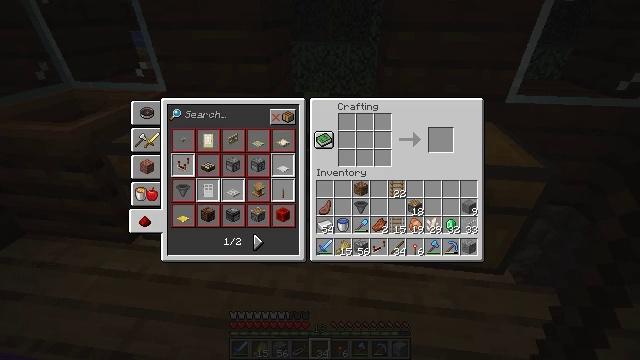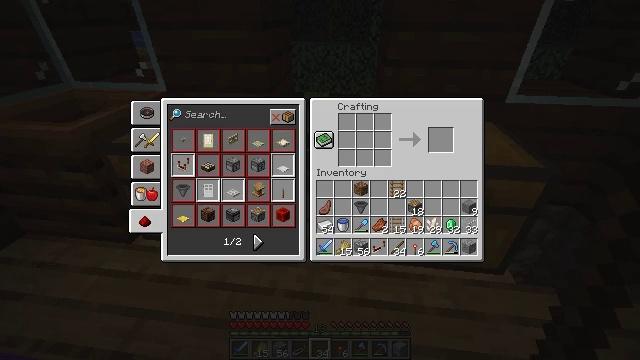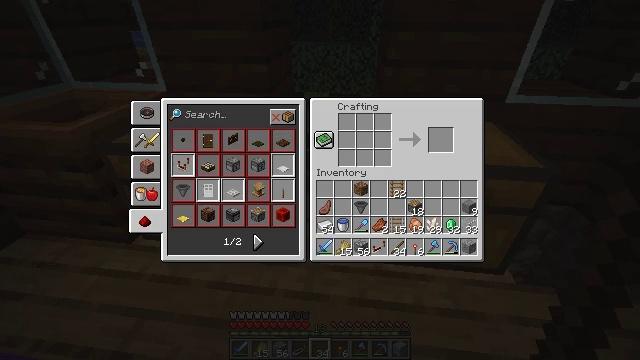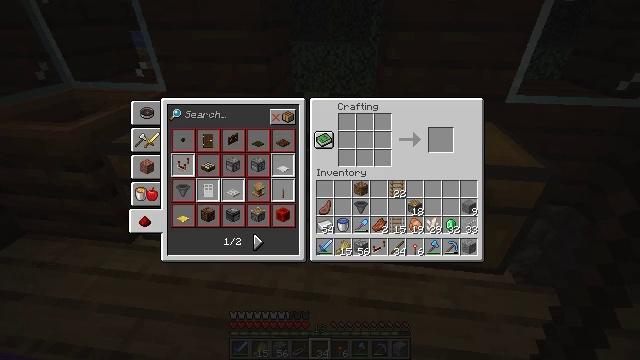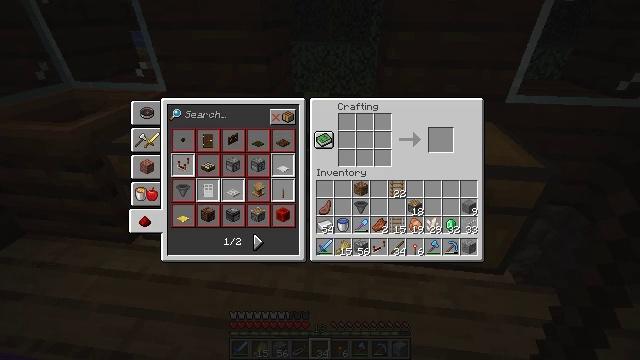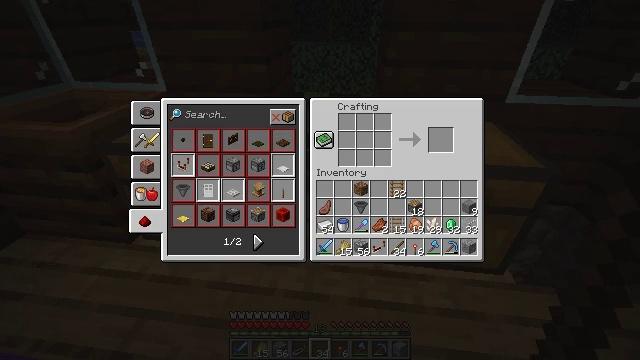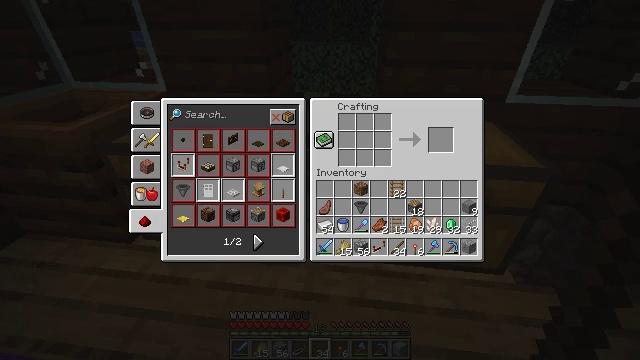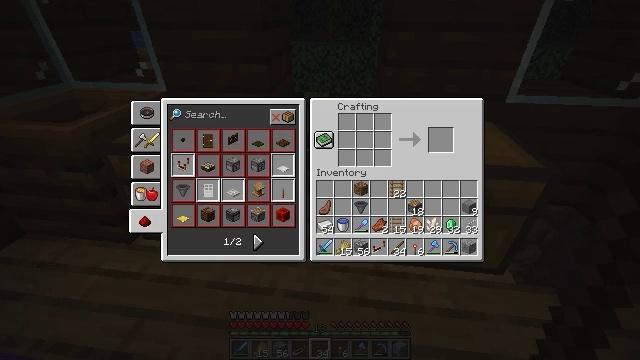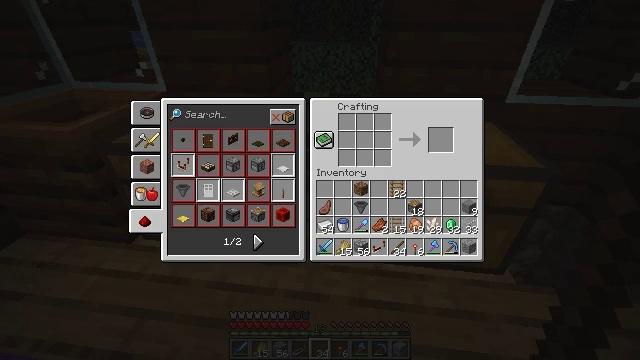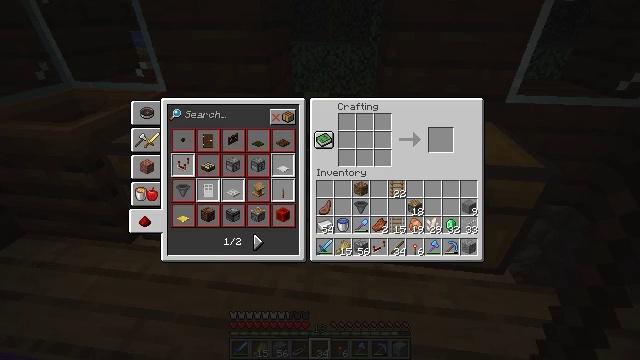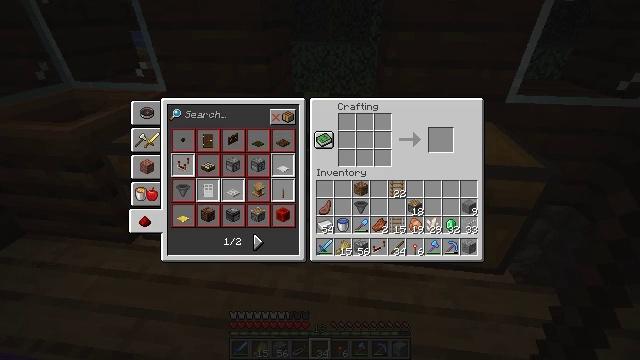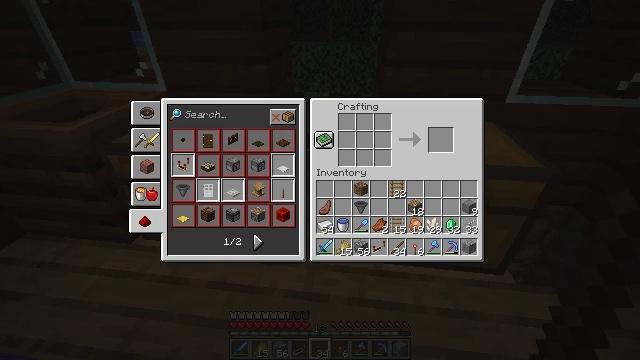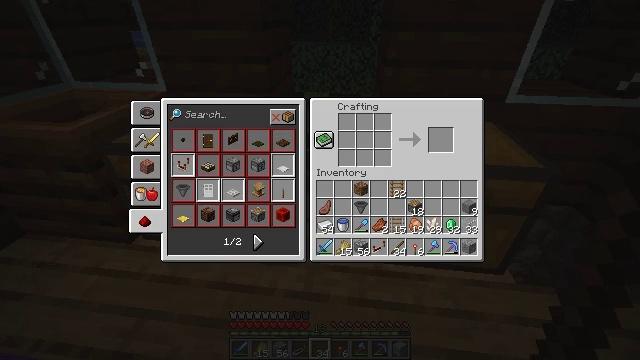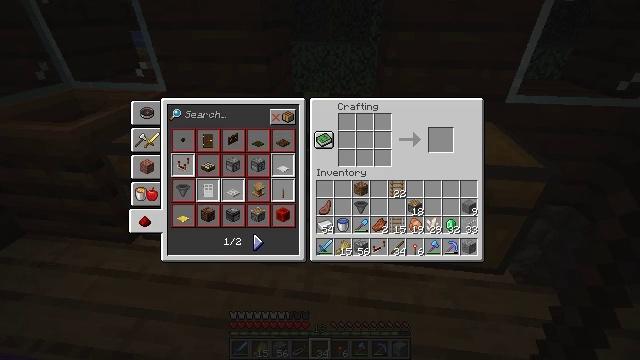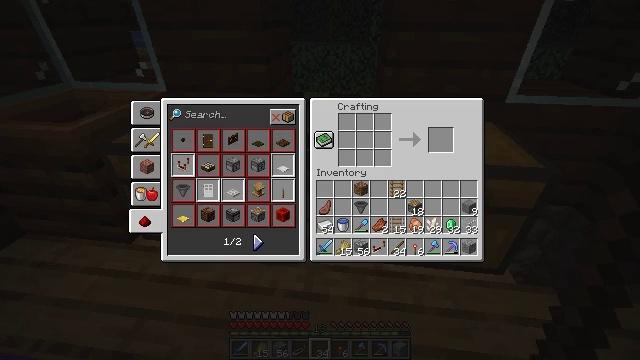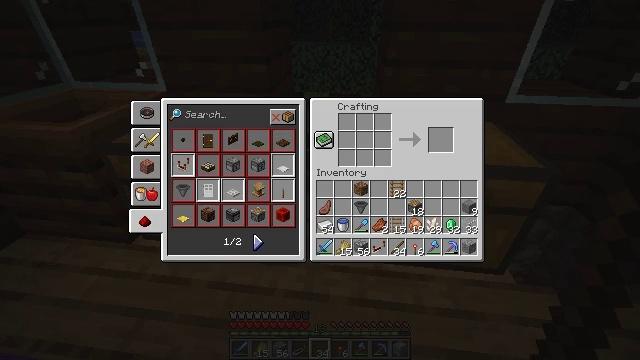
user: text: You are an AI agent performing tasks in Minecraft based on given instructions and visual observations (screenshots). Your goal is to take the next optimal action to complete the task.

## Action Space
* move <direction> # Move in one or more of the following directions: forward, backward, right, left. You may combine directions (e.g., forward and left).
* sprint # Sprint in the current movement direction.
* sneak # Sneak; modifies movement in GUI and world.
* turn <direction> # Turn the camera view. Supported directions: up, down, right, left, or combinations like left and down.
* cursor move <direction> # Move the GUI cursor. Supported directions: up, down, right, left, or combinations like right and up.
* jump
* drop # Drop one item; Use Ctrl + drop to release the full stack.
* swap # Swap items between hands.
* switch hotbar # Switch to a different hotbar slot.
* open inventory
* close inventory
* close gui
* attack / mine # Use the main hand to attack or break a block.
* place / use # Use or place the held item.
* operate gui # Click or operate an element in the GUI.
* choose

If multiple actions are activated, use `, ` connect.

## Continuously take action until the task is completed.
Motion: motion action
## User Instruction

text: Craft a repeater.
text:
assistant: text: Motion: cursor move right
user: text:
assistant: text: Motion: no_op
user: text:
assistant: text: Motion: no_op
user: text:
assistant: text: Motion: no_op
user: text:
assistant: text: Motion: no_op
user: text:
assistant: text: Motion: no_op
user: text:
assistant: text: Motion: no_op
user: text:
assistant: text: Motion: no_op
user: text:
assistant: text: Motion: no_op
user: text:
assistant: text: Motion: operate gui
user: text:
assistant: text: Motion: operate gui
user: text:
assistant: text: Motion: operate gui
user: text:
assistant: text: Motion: no_op
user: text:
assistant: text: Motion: no_op
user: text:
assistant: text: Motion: no_op
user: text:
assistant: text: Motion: no_op
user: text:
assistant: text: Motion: no_op
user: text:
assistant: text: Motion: operate gui
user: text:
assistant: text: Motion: operate gui
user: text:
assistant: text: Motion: operate gui
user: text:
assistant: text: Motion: no_op
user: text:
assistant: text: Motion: no_op
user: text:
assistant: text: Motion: cursor move up
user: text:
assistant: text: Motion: cursor move up
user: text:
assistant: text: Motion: cursor move left and up
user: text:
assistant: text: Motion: cursor move left and up
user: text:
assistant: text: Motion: cursor move up
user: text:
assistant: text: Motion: sneak, cursor move up
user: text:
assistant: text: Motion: sneak
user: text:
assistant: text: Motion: sneak